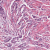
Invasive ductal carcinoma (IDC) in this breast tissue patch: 1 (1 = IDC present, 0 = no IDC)